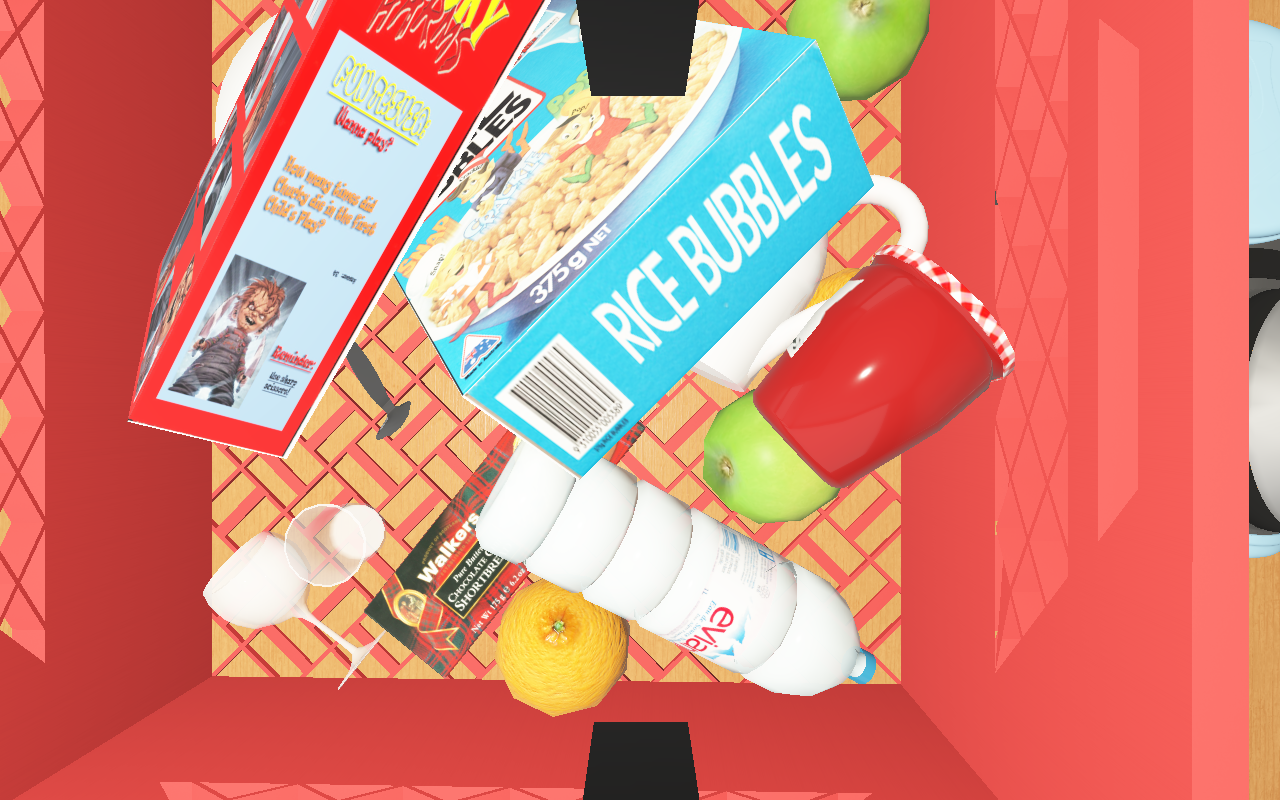
Objects in the scene:
water bottle
apple
apple
orange
orange
glass
wineglass
jam jar
cereal box
biscuit box